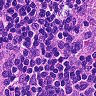
Metastatic tissue present: no